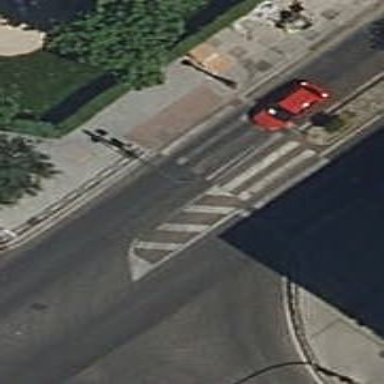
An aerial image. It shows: Traffic signals at road crossing.